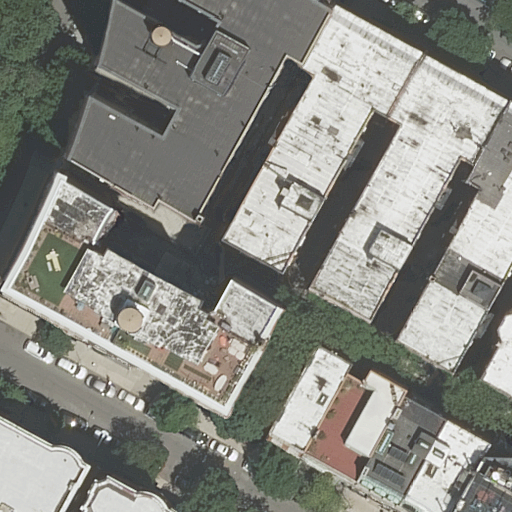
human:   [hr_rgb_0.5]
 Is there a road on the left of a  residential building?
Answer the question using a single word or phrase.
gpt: yes

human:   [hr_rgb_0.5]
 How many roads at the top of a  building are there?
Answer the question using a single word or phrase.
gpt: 3

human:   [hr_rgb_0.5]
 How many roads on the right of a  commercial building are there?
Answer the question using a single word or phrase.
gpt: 0

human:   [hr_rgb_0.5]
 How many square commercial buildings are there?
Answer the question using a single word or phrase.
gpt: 0

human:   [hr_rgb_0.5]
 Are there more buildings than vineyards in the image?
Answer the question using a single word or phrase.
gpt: yes

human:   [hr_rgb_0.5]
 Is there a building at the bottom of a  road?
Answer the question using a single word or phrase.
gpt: yes

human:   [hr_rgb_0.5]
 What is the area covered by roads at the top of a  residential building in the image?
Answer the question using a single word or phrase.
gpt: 0m2

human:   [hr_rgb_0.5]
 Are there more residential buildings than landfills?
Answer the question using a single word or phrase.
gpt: yes

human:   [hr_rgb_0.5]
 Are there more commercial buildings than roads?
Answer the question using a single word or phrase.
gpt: no

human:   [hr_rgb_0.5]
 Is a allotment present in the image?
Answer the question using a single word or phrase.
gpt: no

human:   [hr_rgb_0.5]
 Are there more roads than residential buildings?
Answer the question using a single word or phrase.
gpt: no

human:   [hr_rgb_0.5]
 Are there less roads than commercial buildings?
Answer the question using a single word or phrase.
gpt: no

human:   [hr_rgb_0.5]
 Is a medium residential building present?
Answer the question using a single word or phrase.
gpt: yes

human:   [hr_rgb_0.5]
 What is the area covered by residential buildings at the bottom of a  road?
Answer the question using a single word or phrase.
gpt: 3807m2

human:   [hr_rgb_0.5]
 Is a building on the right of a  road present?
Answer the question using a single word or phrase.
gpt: yes

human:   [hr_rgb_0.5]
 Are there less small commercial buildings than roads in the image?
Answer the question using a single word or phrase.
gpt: yes

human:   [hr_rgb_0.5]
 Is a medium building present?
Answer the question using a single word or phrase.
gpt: yes

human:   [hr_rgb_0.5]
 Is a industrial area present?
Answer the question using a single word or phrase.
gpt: no

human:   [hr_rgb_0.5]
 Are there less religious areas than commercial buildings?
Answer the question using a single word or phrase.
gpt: no

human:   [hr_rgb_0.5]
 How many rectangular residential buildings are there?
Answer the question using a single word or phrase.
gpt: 5

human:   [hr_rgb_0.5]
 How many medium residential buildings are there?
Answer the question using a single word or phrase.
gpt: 4

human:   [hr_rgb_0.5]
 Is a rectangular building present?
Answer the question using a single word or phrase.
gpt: yes

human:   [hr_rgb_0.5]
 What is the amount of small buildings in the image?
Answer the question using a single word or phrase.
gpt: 2

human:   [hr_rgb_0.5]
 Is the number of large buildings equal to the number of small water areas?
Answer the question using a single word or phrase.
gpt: no

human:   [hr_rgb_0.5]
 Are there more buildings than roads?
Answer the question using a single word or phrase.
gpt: yes

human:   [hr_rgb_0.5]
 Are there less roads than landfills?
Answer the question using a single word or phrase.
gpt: no

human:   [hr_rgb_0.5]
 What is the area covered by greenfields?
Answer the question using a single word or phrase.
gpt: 0m2

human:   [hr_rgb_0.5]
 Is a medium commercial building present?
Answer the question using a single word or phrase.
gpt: no

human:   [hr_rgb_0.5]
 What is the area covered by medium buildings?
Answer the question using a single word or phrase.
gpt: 714m2

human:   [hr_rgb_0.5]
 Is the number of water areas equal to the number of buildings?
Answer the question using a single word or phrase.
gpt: no

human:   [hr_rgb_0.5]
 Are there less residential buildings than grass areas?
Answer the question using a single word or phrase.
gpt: no

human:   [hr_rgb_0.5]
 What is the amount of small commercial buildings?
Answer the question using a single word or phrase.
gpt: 0

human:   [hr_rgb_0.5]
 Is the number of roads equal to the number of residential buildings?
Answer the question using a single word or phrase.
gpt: no

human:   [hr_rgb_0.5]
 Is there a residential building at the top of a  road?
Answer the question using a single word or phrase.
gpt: yes

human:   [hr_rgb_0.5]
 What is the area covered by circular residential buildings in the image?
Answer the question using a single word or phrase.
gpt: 0m2

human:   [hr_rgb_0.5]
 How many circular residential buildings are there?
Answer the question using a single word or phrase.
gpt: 0